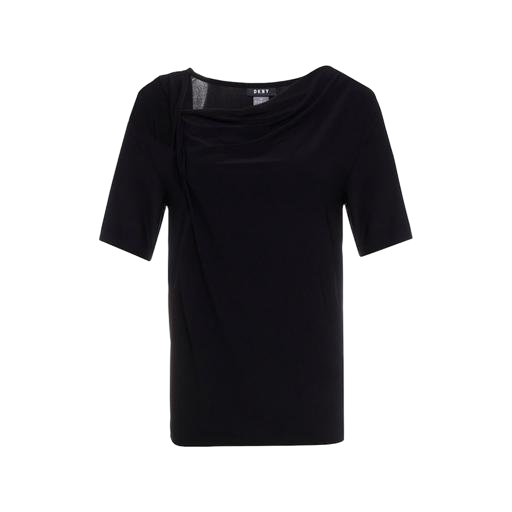
black twist t-shirt, black twisty t-shirt, black pleated insert t-shirt, white background